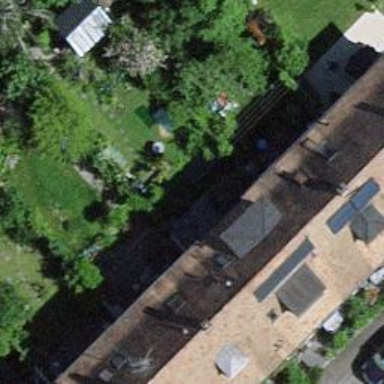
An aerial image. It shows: Terrace building.